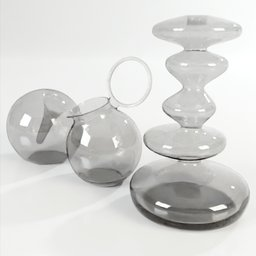
Label: decoration